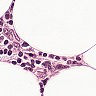
Metastatic tissue present: no